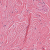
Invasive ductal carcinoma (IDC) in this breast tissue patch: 0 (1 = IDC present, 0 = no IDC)